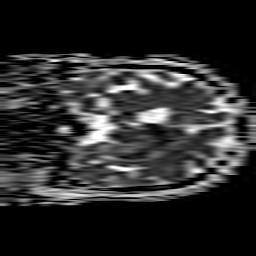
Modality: ADC
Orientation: coronal
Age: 69
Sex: female
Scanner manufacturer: philips
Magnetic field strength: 1.5 T
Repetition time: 3.844 s
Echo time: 0.09719 s